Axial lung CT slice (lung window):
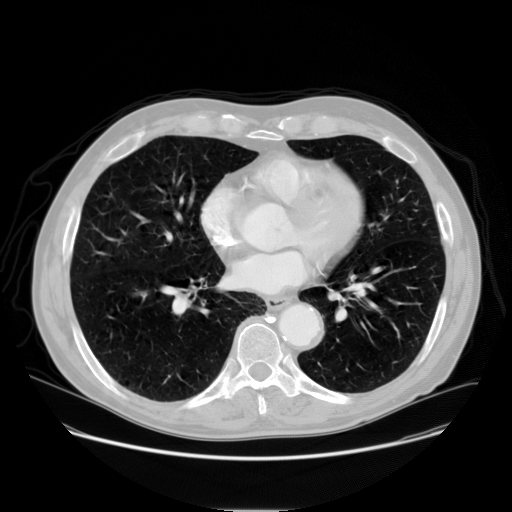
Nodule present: no